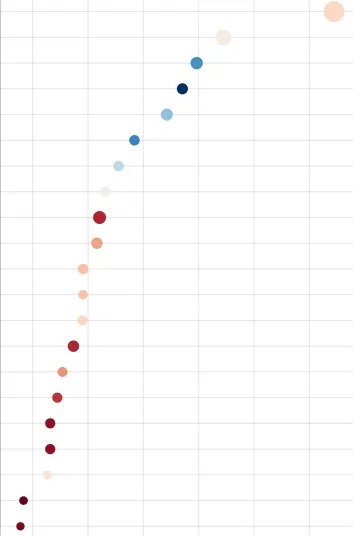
Significantly enriched functional entries only identified by MHIF-MSEA among hepatocellular carcinoma differentially expressed miRNAs.
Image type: pathology (fish)